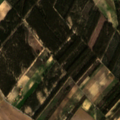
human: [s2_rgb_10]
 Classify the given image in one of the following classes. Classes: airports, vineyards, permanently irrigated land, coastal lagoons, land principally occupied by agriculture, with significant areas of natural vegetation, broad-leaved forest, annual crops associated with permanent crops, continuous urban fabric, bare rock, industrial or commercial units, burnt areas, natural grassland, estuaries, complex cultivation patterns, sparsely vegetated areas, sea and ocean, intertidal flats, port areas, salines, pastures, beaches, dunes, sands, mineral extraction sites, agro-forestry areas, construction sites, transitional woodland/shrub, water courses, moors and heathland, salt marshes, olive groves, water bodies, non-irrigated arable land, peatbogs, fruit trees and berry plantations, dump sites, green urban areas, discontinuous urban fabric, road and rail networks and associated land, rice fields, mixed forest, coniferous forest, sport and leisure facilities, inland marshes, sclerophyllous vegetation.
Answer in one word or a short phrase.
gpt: permanently irrigated land, vineyards, complex cultivation patterns, land principally occupied by agriculture, with significant areas of natural vegetation, broad-leaved forest